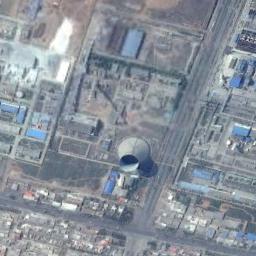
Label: thermal_power_station